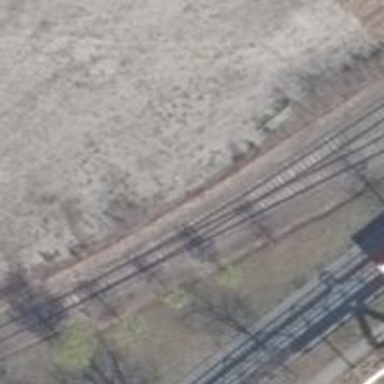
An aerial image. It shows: Railway switch.